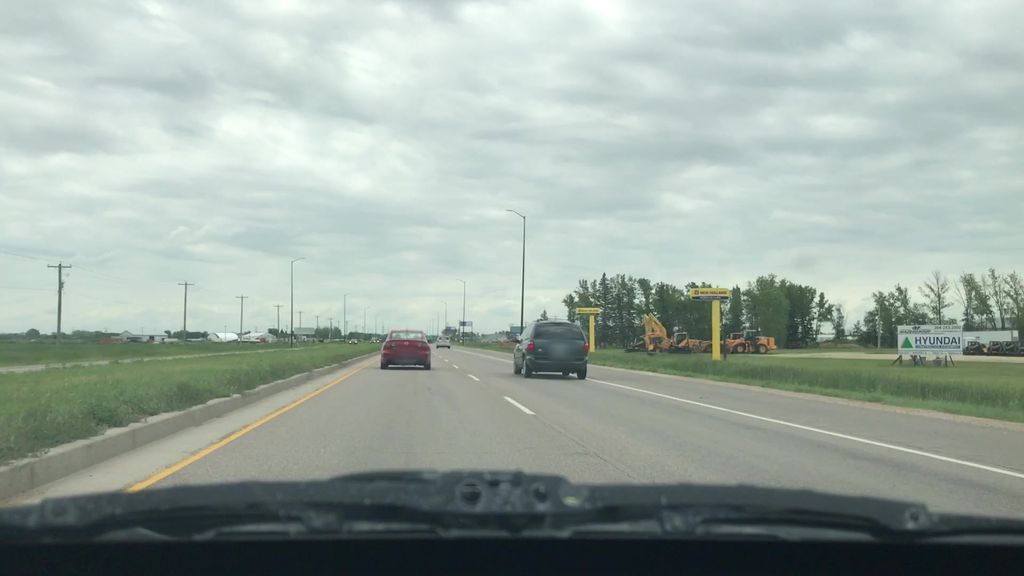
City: winnipeg